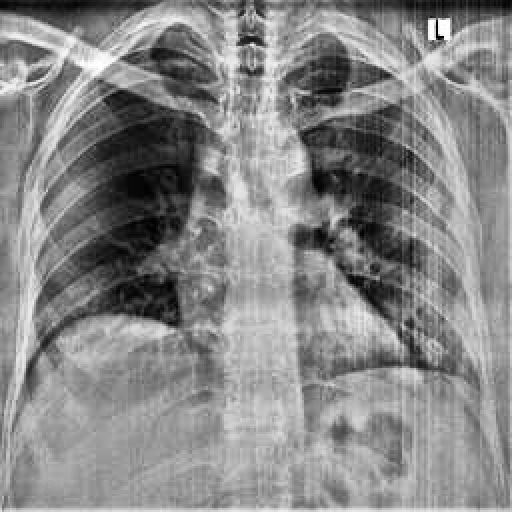
Finding: NORMAL